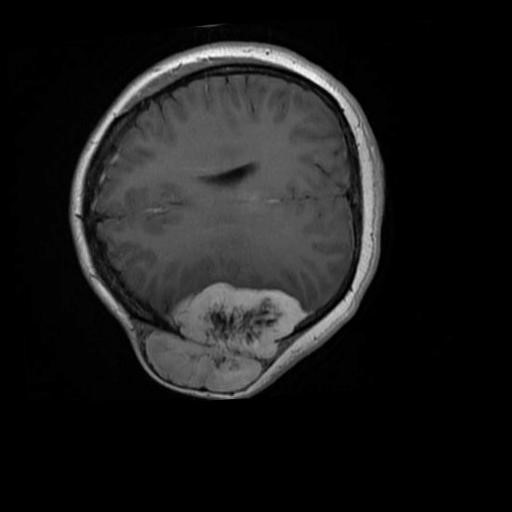
Label: brain_menin